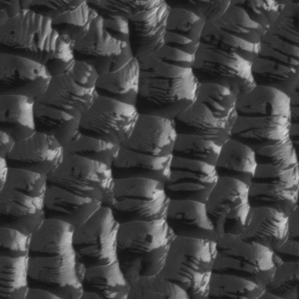
Label: frost